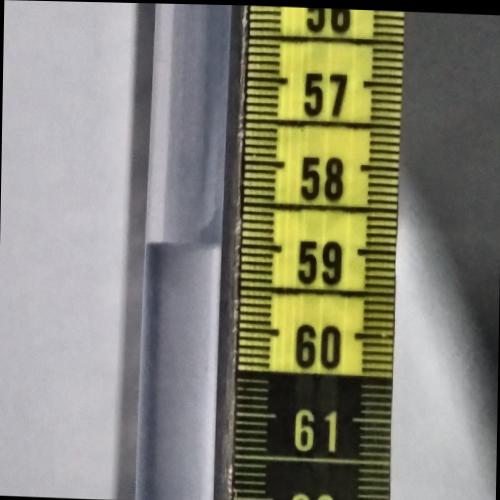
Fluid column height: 59.0 cm